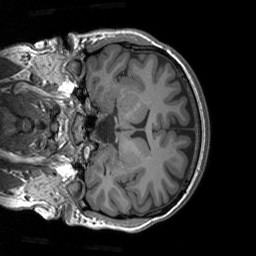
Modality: T1w
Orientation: coronal
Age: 19
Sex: female
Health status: healthy
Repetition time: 1.9 s
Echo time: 0.00252 s